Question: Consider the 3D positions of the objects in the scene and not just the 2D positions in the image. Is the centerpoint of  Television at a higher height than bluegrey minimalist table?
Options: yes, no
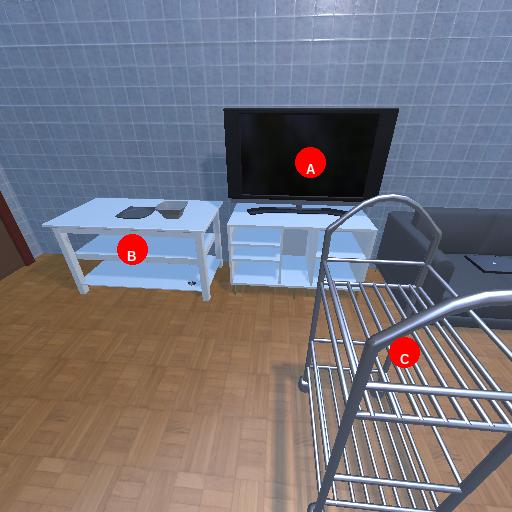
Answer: yes